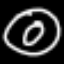
Label: donut